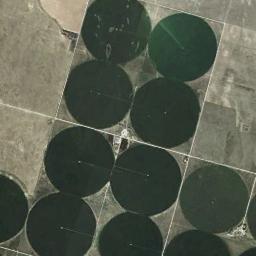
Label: circular_farmland